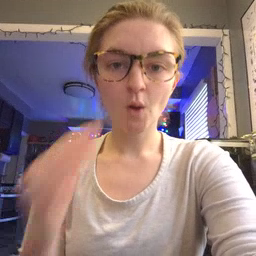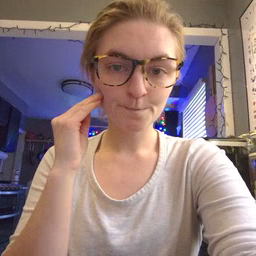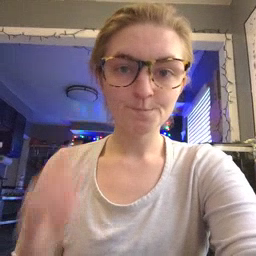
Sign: home